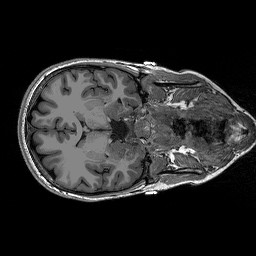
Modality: T1w
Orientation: axial
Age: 25
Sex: female